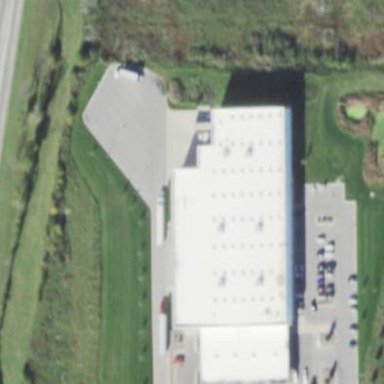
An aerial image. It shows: Wholesale shop located inside building.